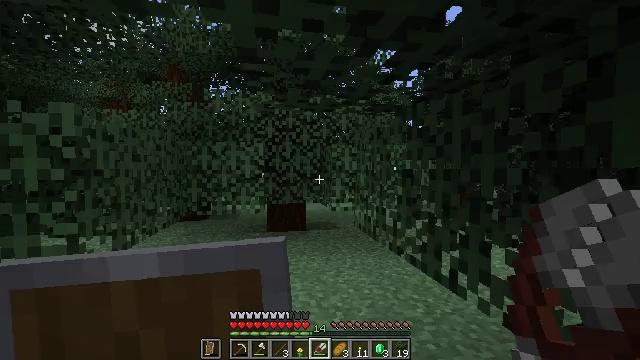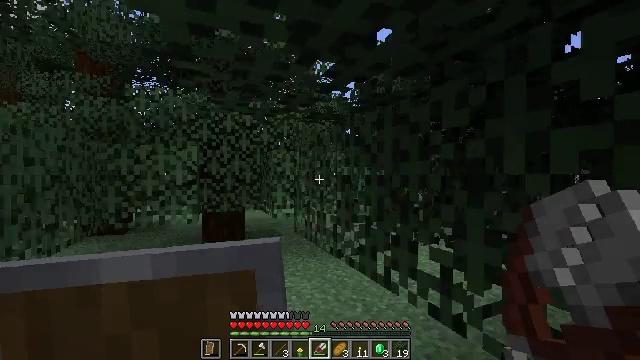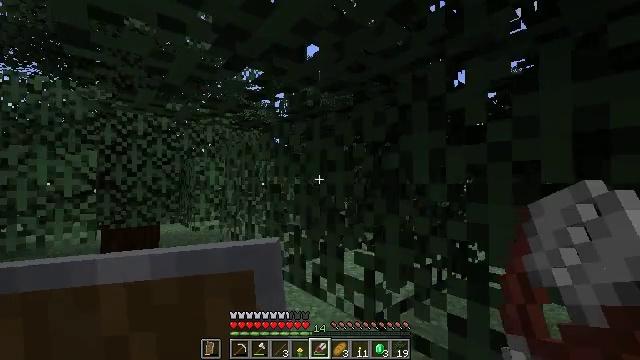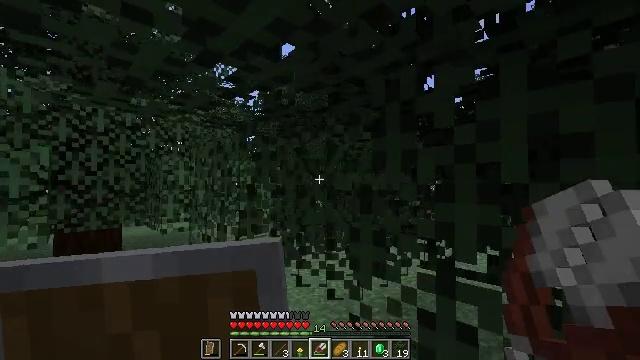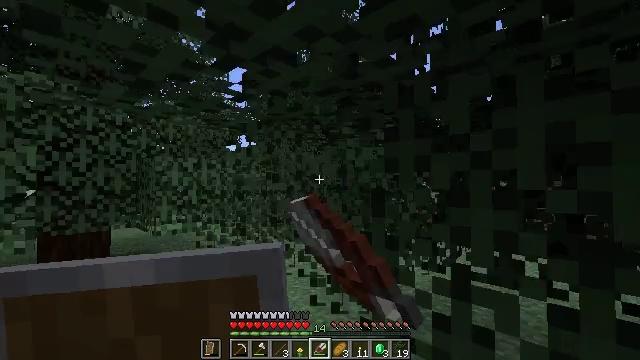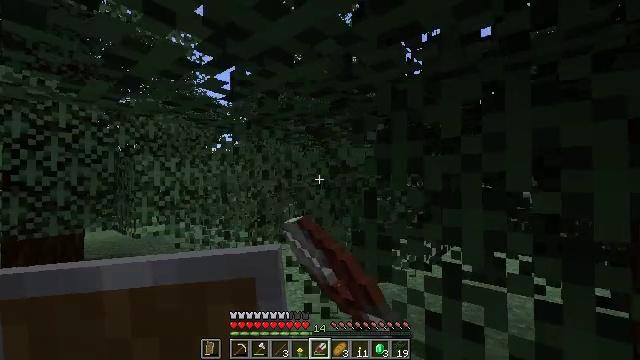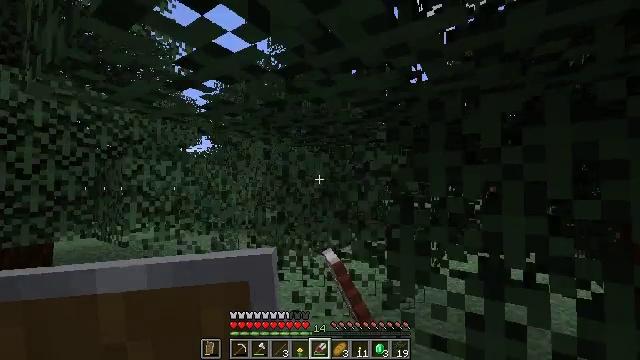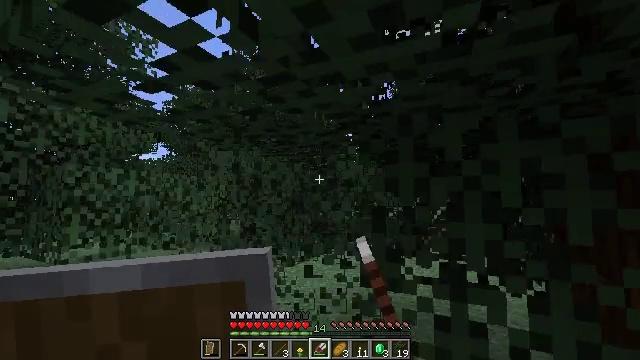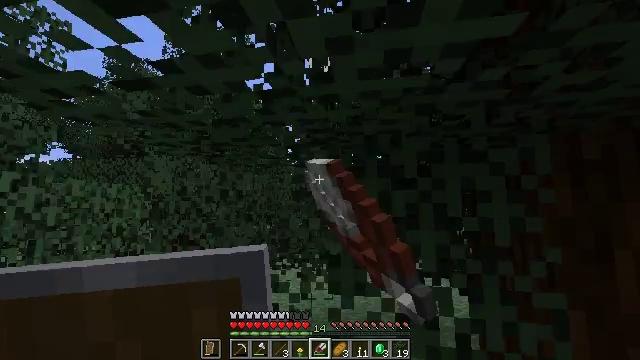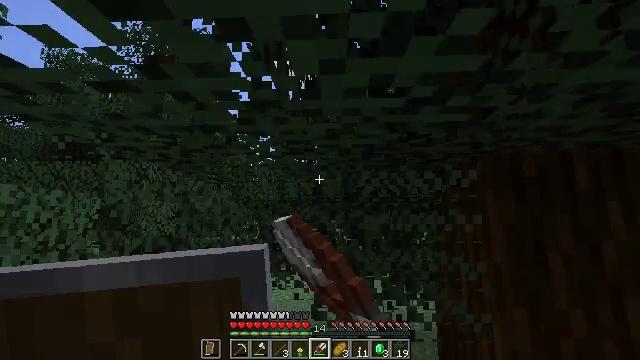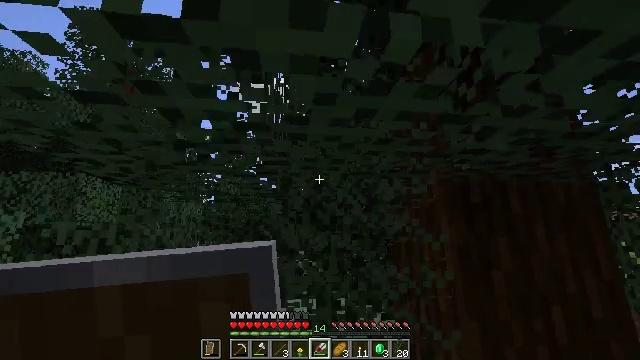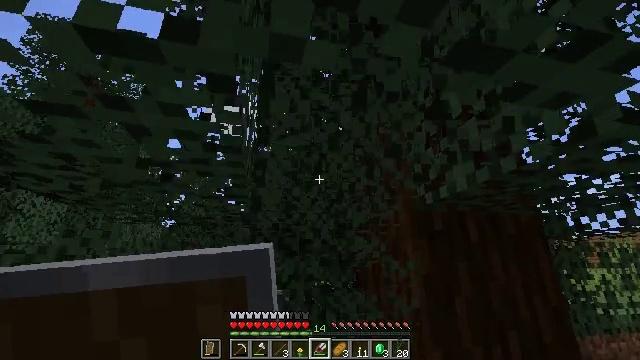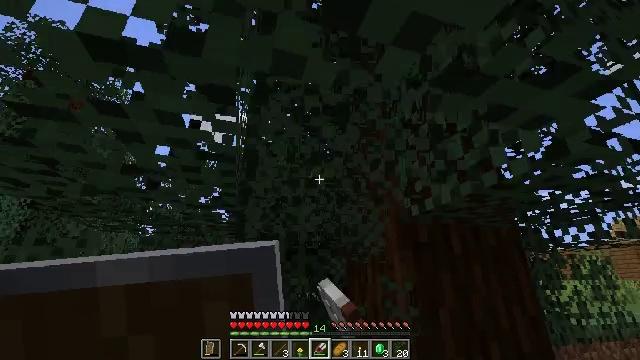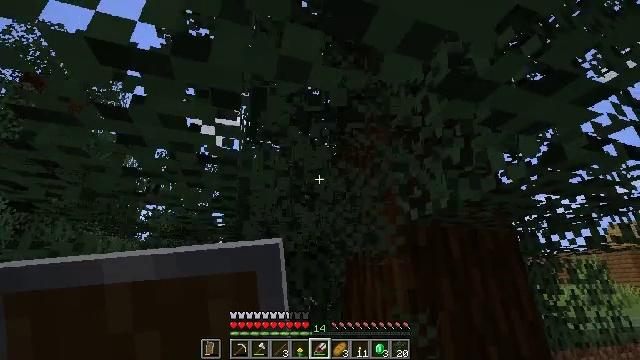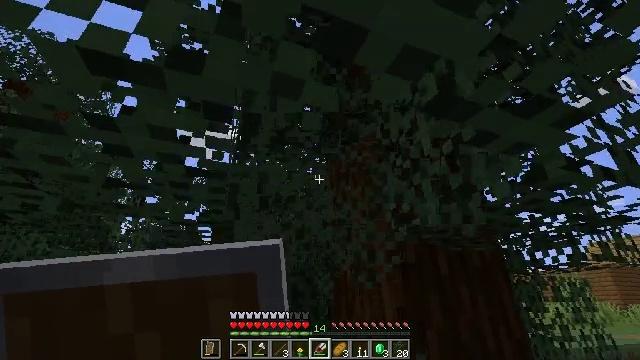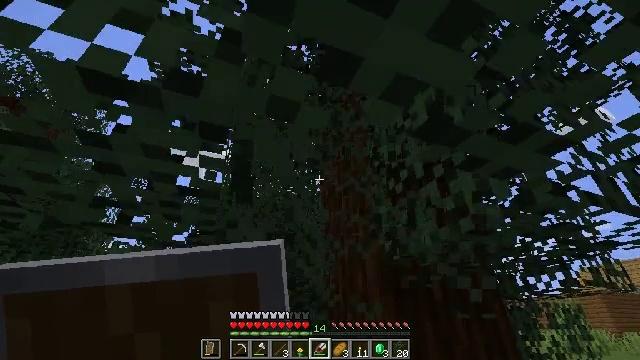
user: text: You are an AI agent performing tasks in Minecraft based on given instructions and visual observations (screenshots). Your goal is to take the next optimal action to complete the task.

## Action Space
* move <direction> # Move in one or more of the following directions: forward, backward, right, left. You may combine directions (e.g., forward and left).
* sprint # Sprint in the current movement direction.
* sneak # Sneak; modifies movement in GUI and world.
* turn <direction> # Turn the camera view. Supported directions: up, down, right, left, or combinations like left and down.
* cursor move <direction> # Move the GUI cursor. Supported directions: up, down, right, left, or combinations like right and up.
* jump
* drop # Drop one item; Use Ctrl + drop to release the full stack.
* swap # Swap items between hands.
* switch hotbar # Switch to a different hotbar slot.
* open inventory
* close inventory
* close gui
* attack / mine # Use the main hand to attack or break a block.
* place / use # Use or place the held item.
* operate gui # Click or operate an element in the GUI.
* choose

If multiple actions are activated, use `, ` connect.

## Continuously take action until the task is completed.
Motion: motion action
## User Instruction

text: Destroy the spruce leaves to get sticks and saplings.
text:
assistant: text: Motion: turn right and up, close inventory
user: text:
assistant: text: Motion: turn right and up, close inventory
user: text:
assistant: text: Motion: turn right, attack / mine
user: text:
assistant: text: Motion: move left, turn right, attack / mine
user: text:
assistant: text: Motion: move left, turn right
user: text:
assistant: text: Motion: move left, turn right
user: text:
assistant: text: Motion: move left, turn right and up, attack / mine
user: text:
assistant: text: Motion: turn right and up, attack / mine
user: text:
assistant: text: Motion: turn right and up, attack / mine
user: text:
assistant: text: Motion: turn right and up, attack / mine
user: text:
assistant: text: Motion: turn right and up, attack / mine
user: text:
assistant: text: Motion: turn right and up
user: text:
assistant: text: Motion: no_op
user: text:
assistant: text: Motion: turn right and up, attack / mine
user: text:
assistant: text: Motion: turn right and up, attack / mine
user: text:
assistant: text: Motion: attack / mine
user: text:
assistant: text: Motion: turn down, attack / mine
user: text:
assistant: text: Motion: turn left and down, attack / mine
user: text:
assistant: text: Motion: turn left and down, attack / mine
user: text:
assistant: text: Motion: turn left and down, attack / mine
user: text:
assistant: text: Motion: turn down, attack / mine
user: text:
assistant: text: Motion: attack / mine
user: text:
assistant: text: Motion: attack / mine
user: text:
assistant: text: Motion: turn up, attack / mine
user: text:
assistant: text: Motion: turn left and up, attack / mine
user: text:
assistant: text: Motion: turn left and up, attack / mine
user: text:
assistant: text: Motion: turn left and up, attack / mine
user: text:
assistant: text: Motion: attack / mine
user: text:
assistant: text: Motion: attack / mine
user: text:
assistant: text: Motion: turn down, attack / mine